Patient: sex M, age 43
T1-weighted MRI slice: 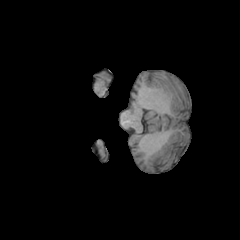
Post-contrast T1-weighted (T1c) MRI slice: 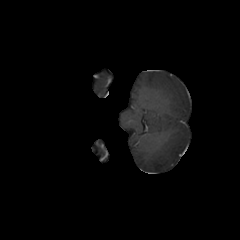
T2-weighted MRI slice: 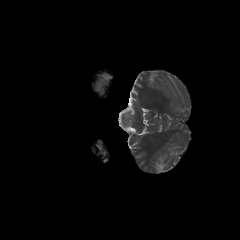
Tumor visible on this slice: no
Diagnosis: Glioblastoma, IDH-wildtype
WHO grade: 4